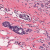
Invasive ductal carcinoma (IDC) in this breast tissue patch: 1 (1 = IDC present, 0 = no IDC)